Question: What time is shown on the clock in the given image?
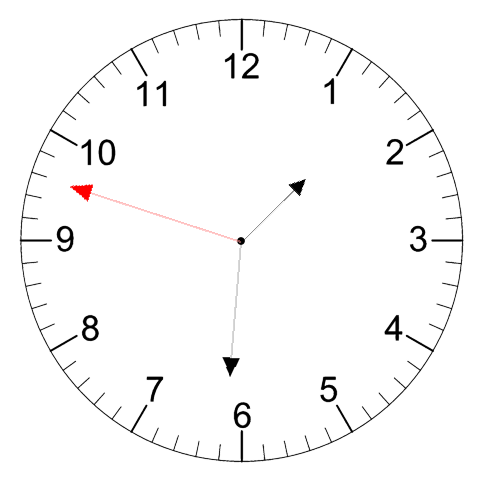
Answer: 01:30:48